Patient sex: M
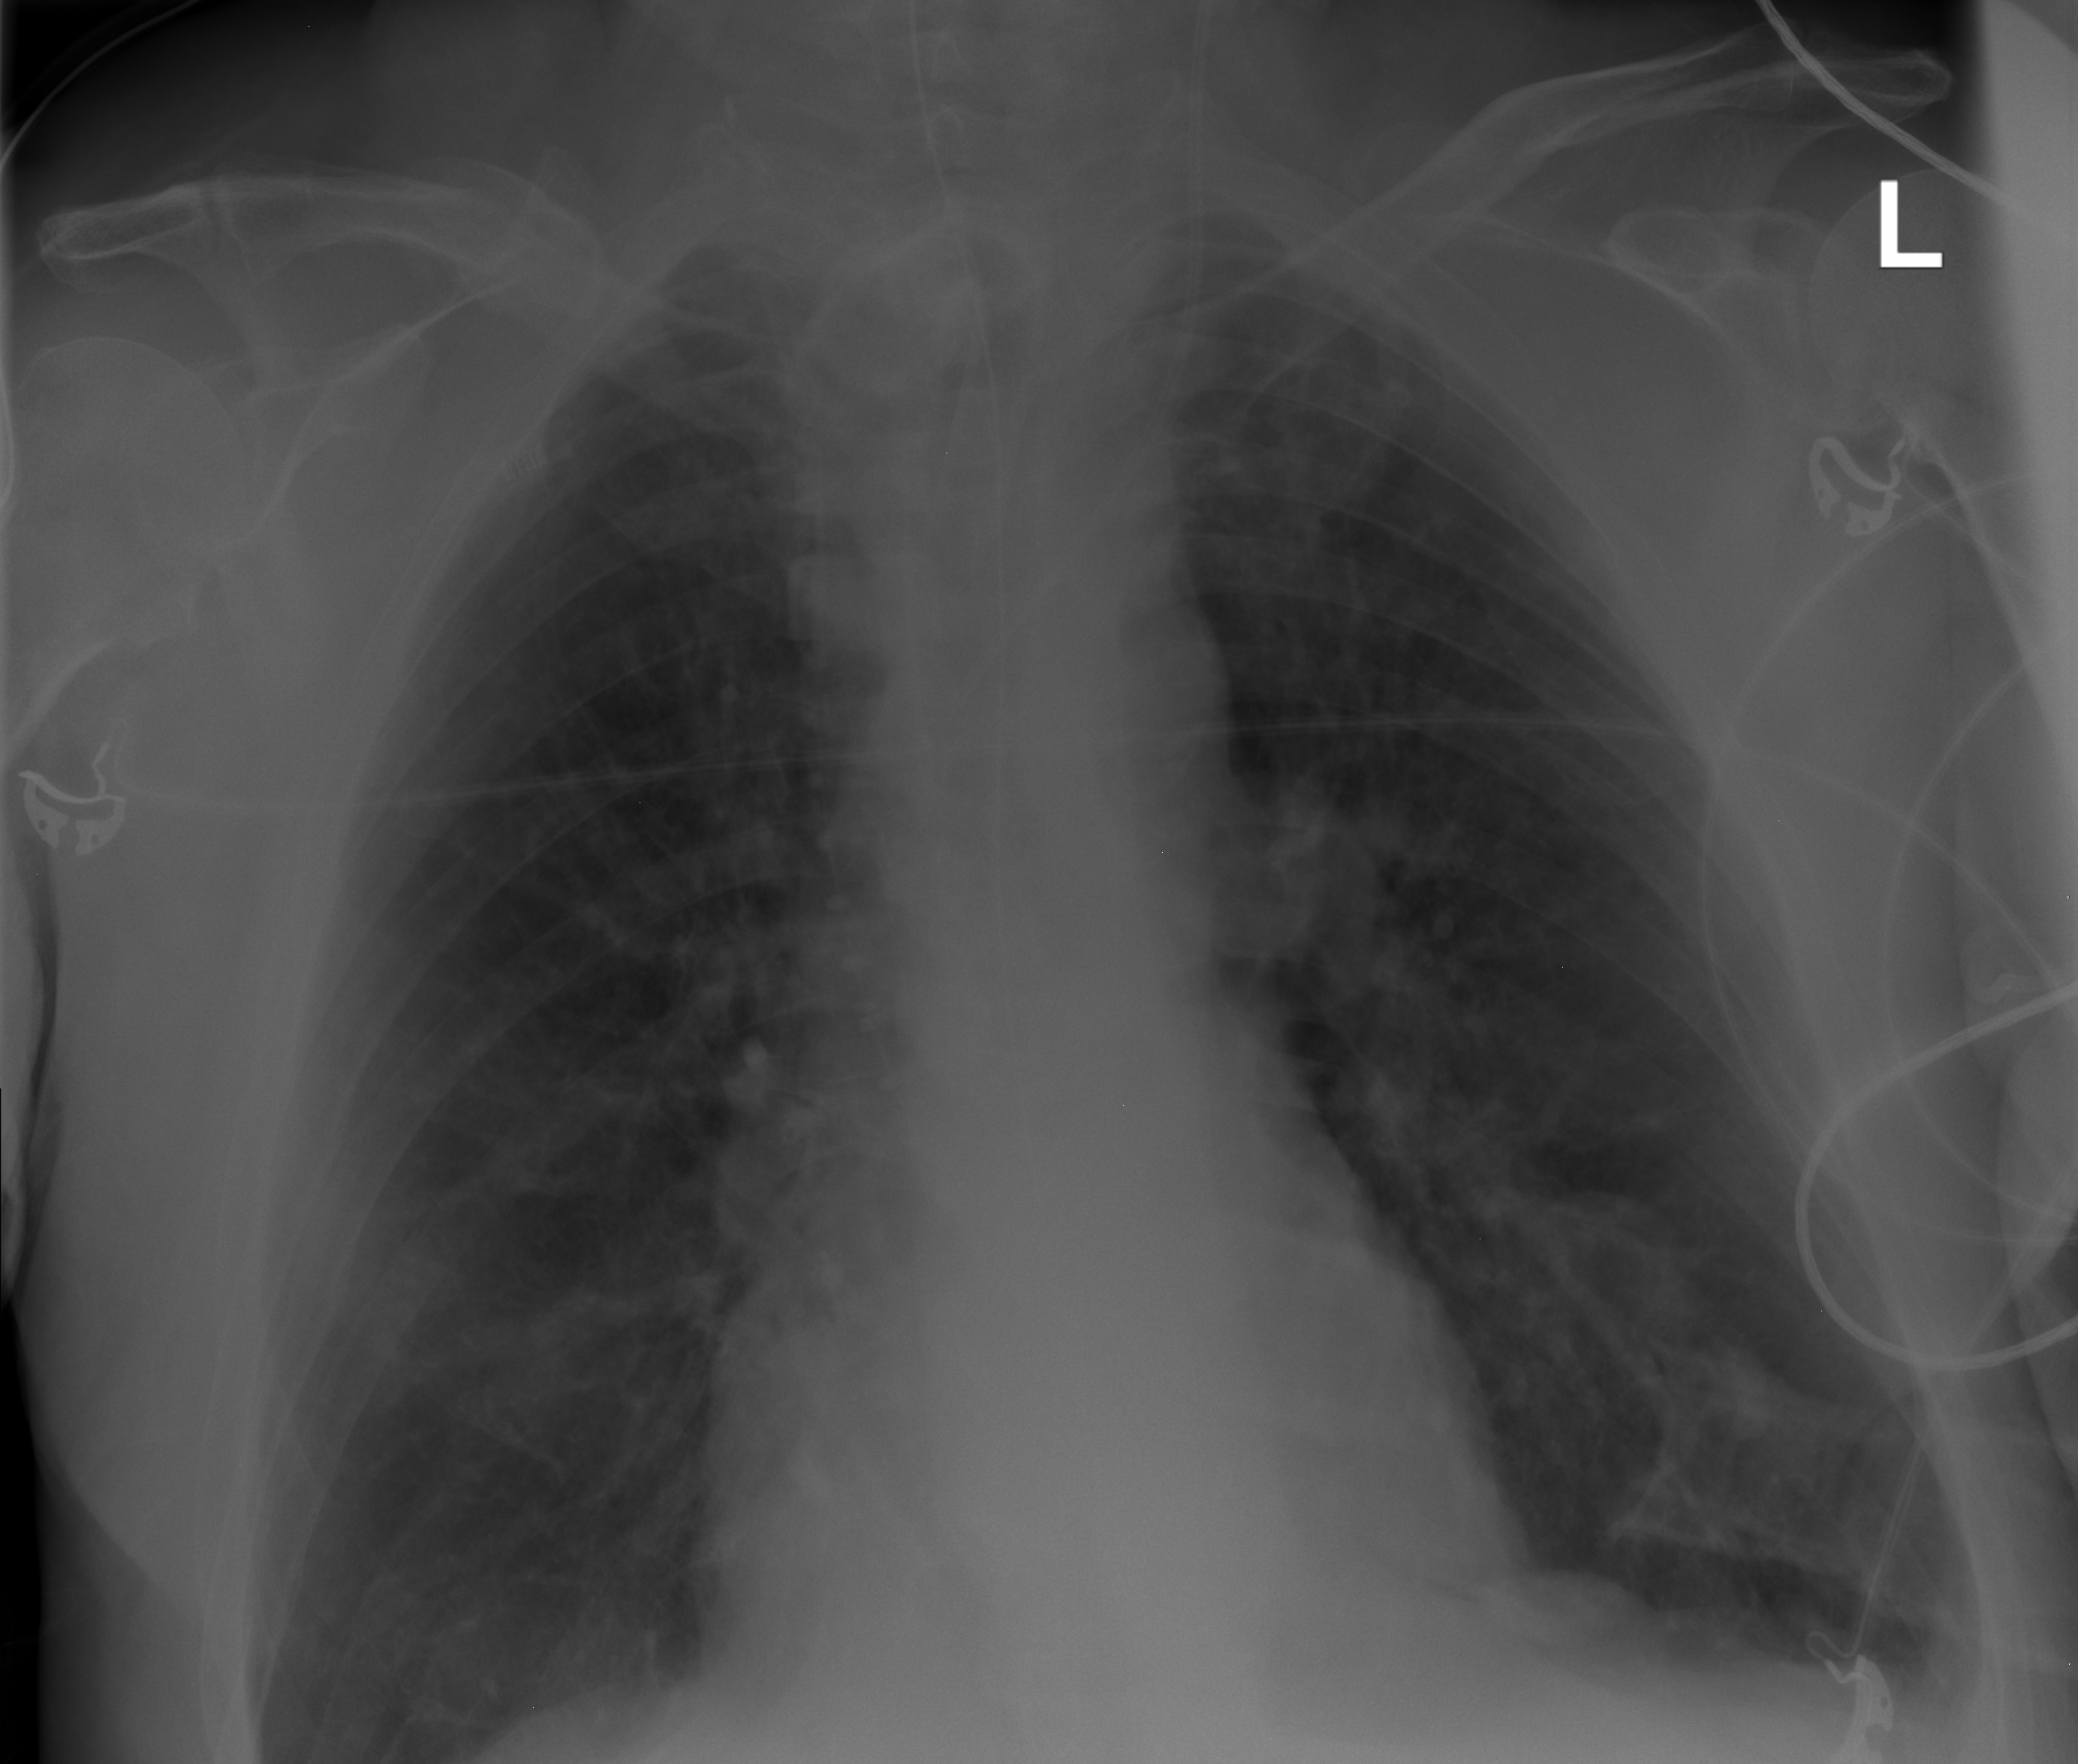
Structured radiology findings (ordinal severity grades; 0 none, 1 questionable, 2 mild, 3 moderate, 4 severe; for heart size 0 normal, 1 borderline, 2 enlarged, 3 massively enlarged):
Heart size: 0
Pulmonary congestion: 2
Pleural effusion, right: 0
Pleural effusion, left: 1
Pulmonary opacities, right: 0
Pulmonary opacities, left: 1
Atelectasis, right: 2
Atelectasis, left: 2